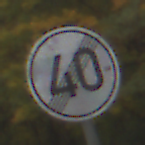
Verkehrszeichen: EndeGeschwindigkeit40
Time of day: Midday
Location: Outdoor (Nature)
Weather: Overcast
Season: Autumn
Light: Natural